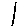
Label: line